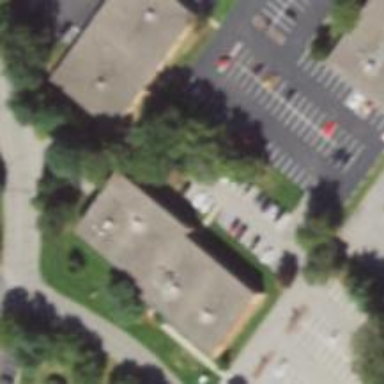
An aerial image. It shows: Office building.